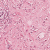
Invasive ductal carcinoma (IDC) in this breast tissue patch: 1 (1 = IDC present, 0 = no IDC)